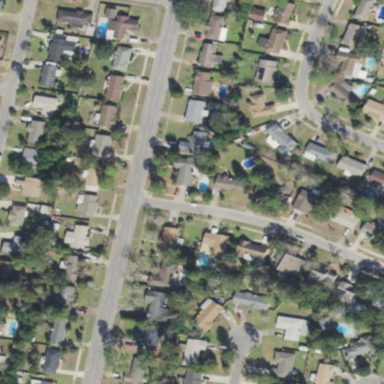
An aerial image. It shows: This residential area consists of single-family homes.